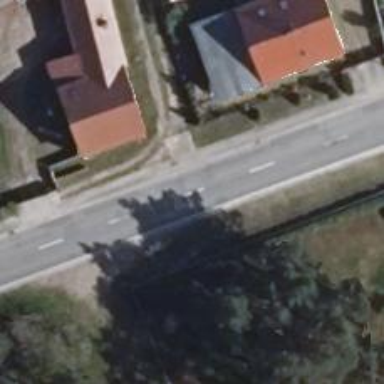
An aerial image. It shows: Secondary road with asphalt surface.